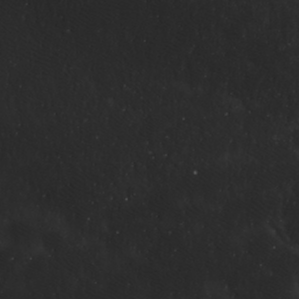
Label: non_frost